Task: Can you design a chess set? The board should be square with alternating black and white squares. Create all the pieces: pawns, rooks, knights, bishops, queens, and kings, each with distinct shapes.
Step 1938:
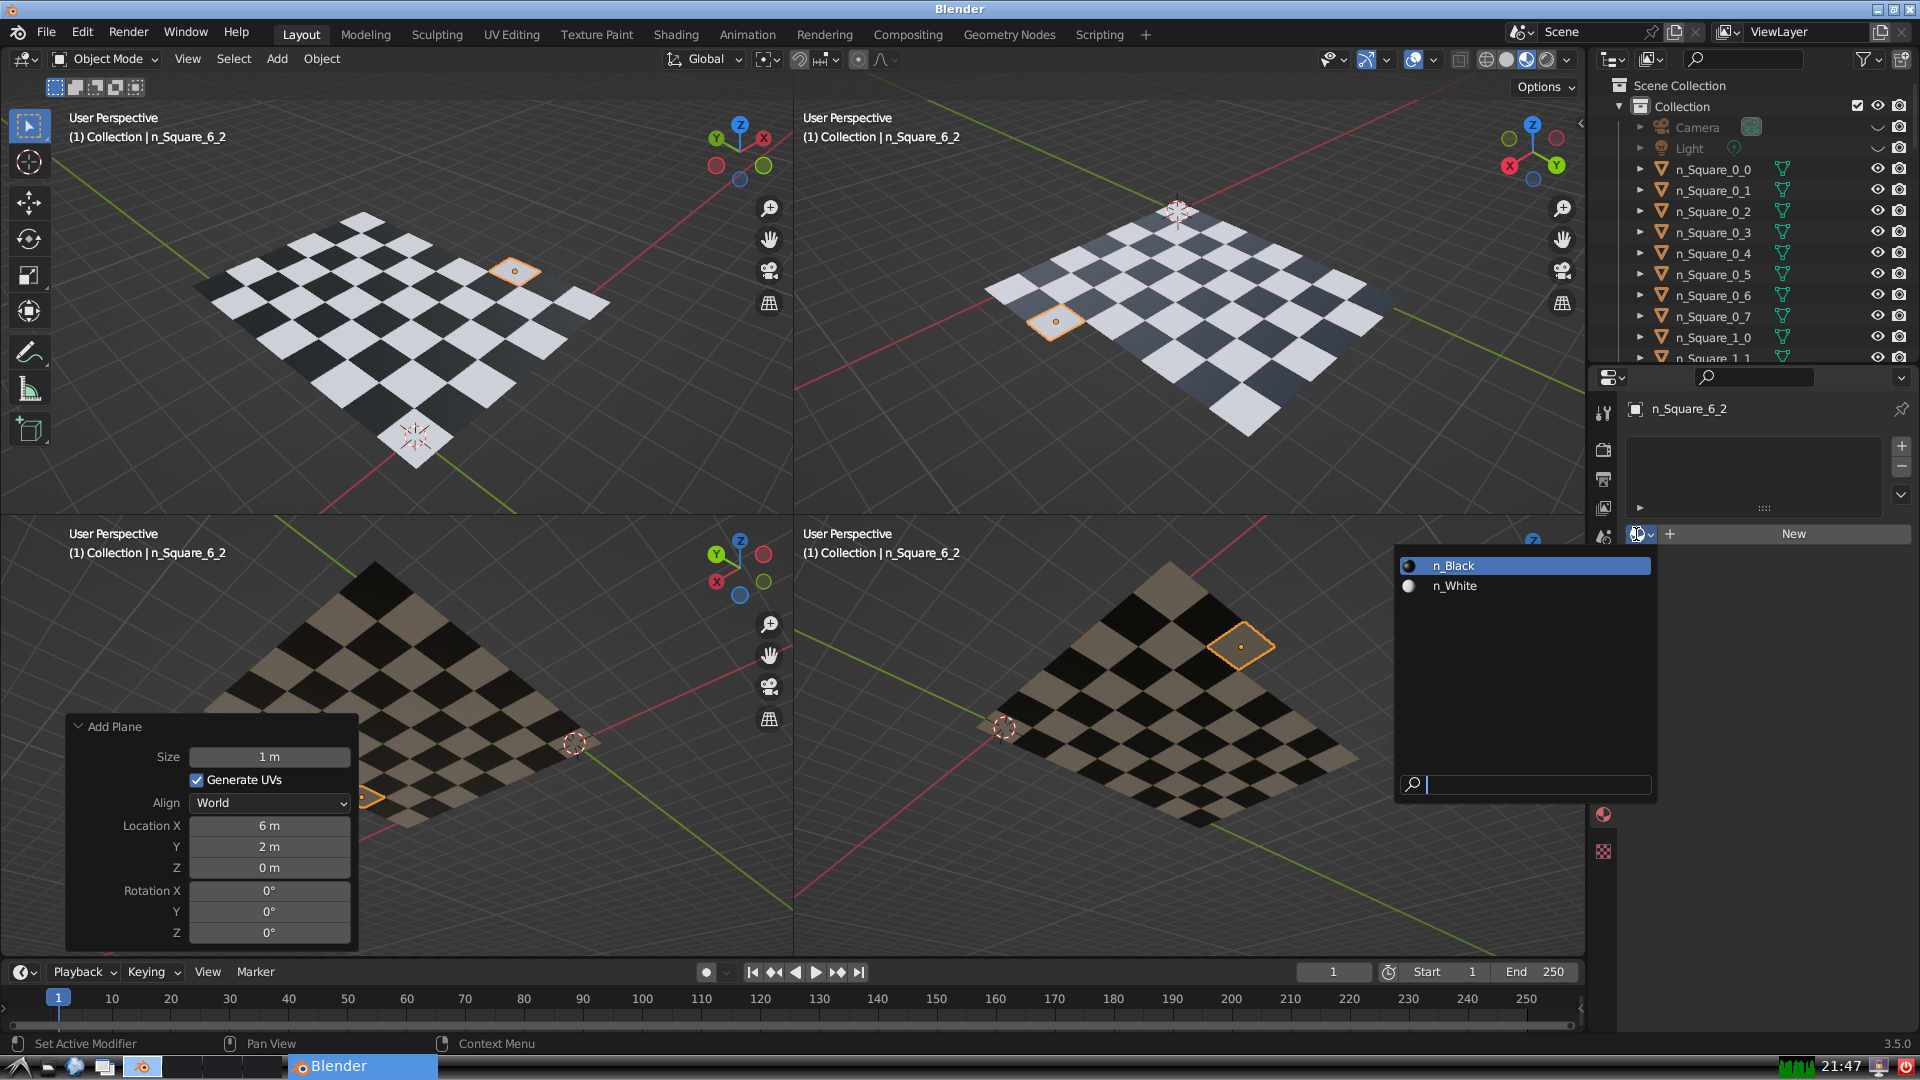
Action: input_text: n_White